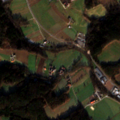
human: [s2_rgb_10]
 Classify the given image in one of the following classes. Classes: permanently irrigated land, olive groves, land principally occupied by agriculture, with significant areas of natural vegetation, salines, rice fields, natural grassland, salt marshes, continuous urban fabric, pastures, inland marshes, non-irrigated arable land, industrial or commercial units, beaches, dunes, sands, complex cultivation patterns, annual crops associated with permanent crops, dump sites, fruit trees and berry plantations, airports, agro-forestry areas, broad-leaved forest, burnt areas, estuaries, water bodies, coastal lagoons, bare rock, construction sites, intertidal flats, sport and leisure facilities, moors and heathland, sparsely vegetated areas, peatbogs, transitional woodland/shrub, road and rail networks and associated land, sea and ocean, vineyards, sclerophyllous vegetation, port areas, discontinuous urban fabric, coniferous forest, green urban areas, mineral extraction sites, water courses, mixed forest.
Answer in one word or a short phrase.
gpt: non-irrigated arable land, complex cultivation patterns, mixed forest